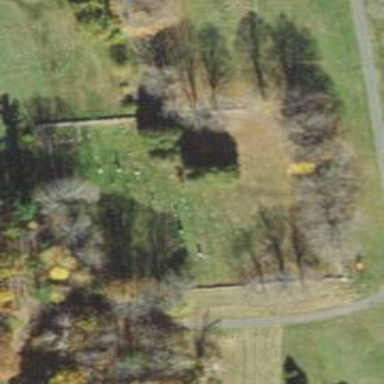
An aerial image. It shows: Cemetery.